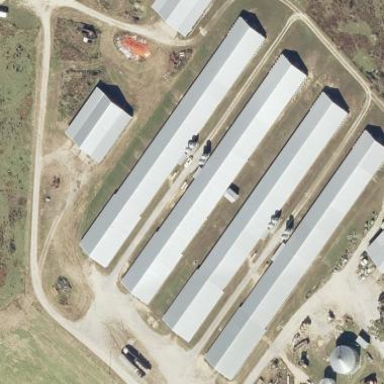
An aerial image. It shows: Farm auxiliary building.